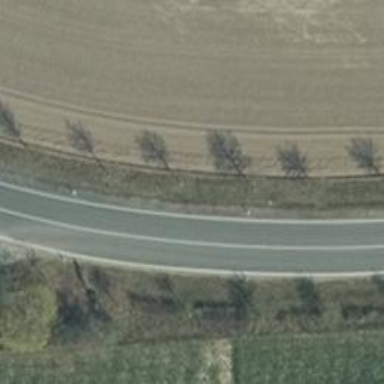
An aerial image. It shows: Tertiary road with asphalt surface.